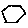
Label: hexagon